Aerial crown-view tile of a tropical tree (Barro Colorado Island, Panama), acquired 20240813:
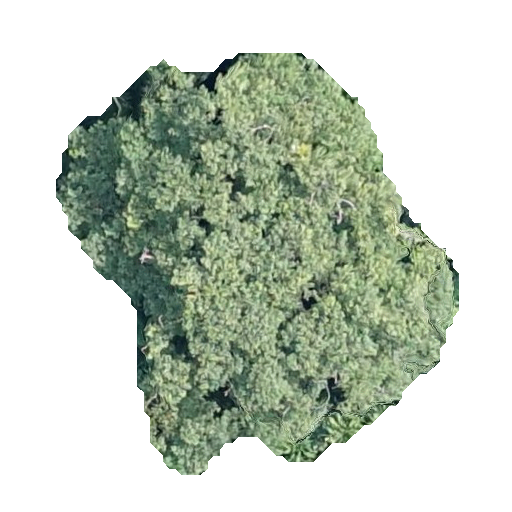
Species: Luehea seemannii
GBIF accepted scientific name: Luehea seemannii
Crown area: 171.849 m²